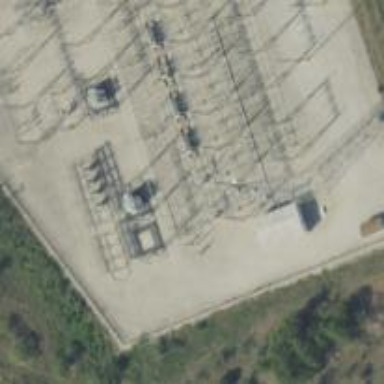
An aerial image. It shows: Switch for power supply.